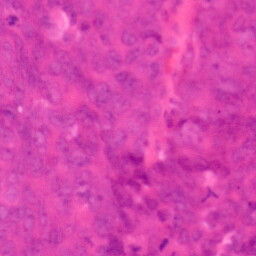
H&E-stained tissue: Colon